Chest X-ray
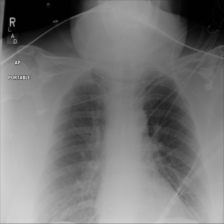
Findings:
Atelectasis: negative
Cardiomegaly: negative
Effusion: negative
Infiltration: negative
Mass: negative
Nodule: negative
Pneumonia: negative
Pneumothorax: negative
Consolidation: negative
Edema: negative
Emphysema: negative
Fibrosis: negative
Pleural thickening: negative
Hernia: negative